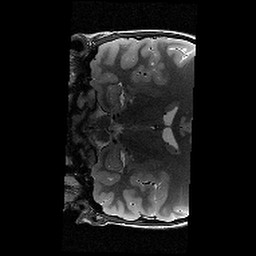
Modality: T2w
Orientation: coronal
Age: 11
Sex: male
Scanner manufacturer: siemens
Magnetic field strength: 3 T
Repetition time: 9.23 s
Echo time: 0.067 s